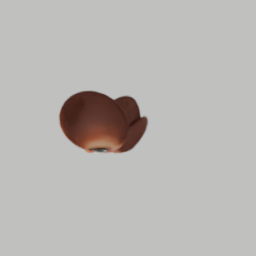
Label: animals